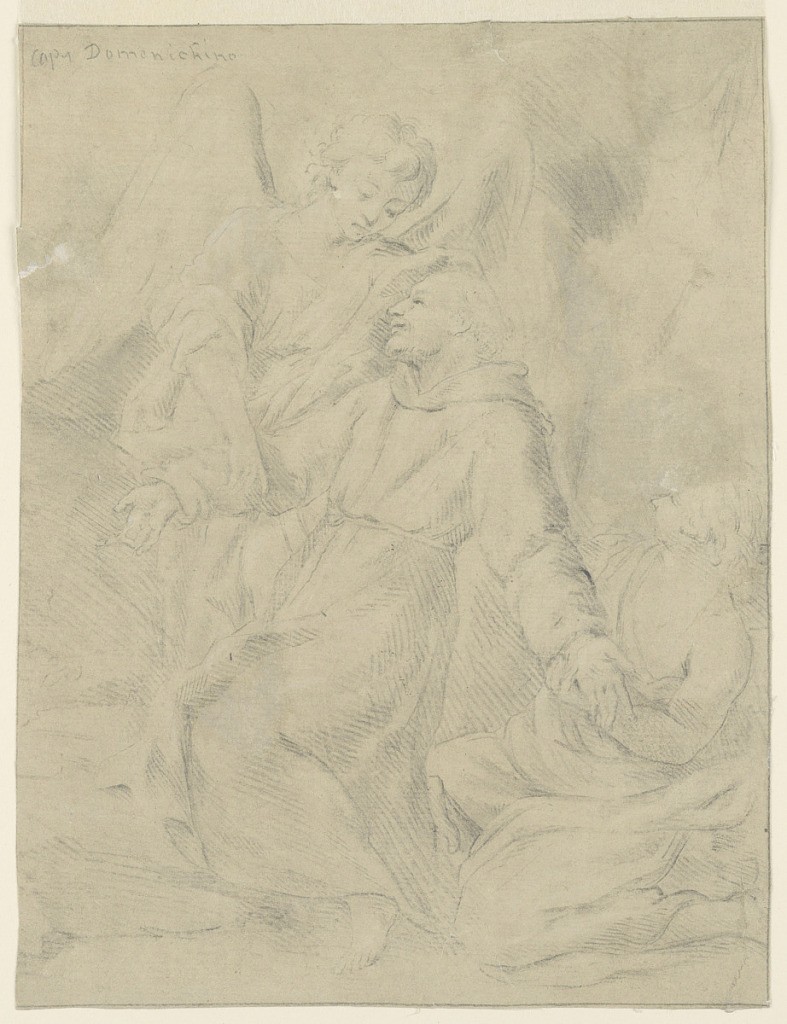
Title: The Ecstasy of St. Francis
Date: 1800–20
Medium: Black chalk and brush and white gouache on cream paper
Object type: Drawing
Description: St. Francis is seen kneeling, facing one-quarter left; his right arm is supported by an angel, while another grasps his left wrist.